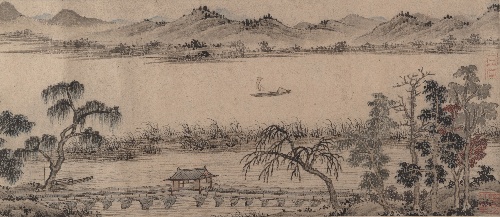
Title: 明　佚名　仿趙孟頫　垂虹亭圖　卷|Pavilion of the Hovering Rainbow Bridge
Artist: Unidentified artist
Date: 16th century
Object type: Handscroll
Classification: Paintings
Medium: Handscroll; ink and color on paper
Culture: China
Period: Ming dynasty (1368–1644)
Dimensions: Image: 9 5/8 x 48 1/4 in. (24.4 x 122.6 cm)
Overall with mounting: 11 5/8 x 341 3/4 in. (29.5 x 868 cm)
Department: Asian Art
Credit line: Bequest of John M. Crawford Jr., 1988
Accession year: 1989
Repository: Metropolitan Museum of Art, New York, NY
Tags: Landscapes|Boats|Bridges|Rivers